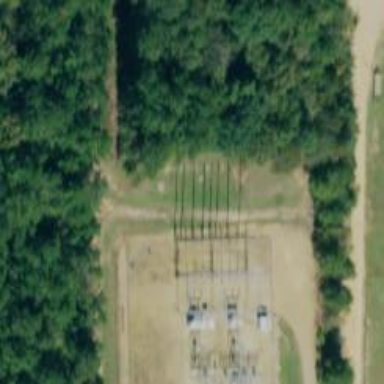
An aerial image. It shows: Distribution level power substation surrounded by fence.